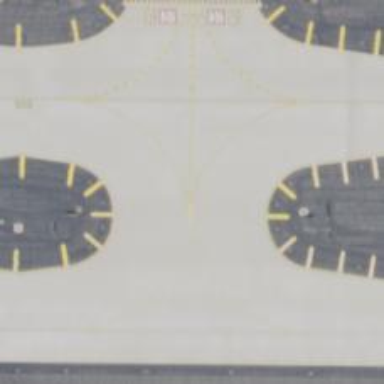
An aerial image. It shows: View of taxiway at the airport.